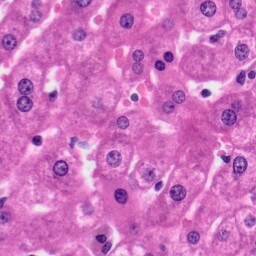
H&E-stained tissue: Liver